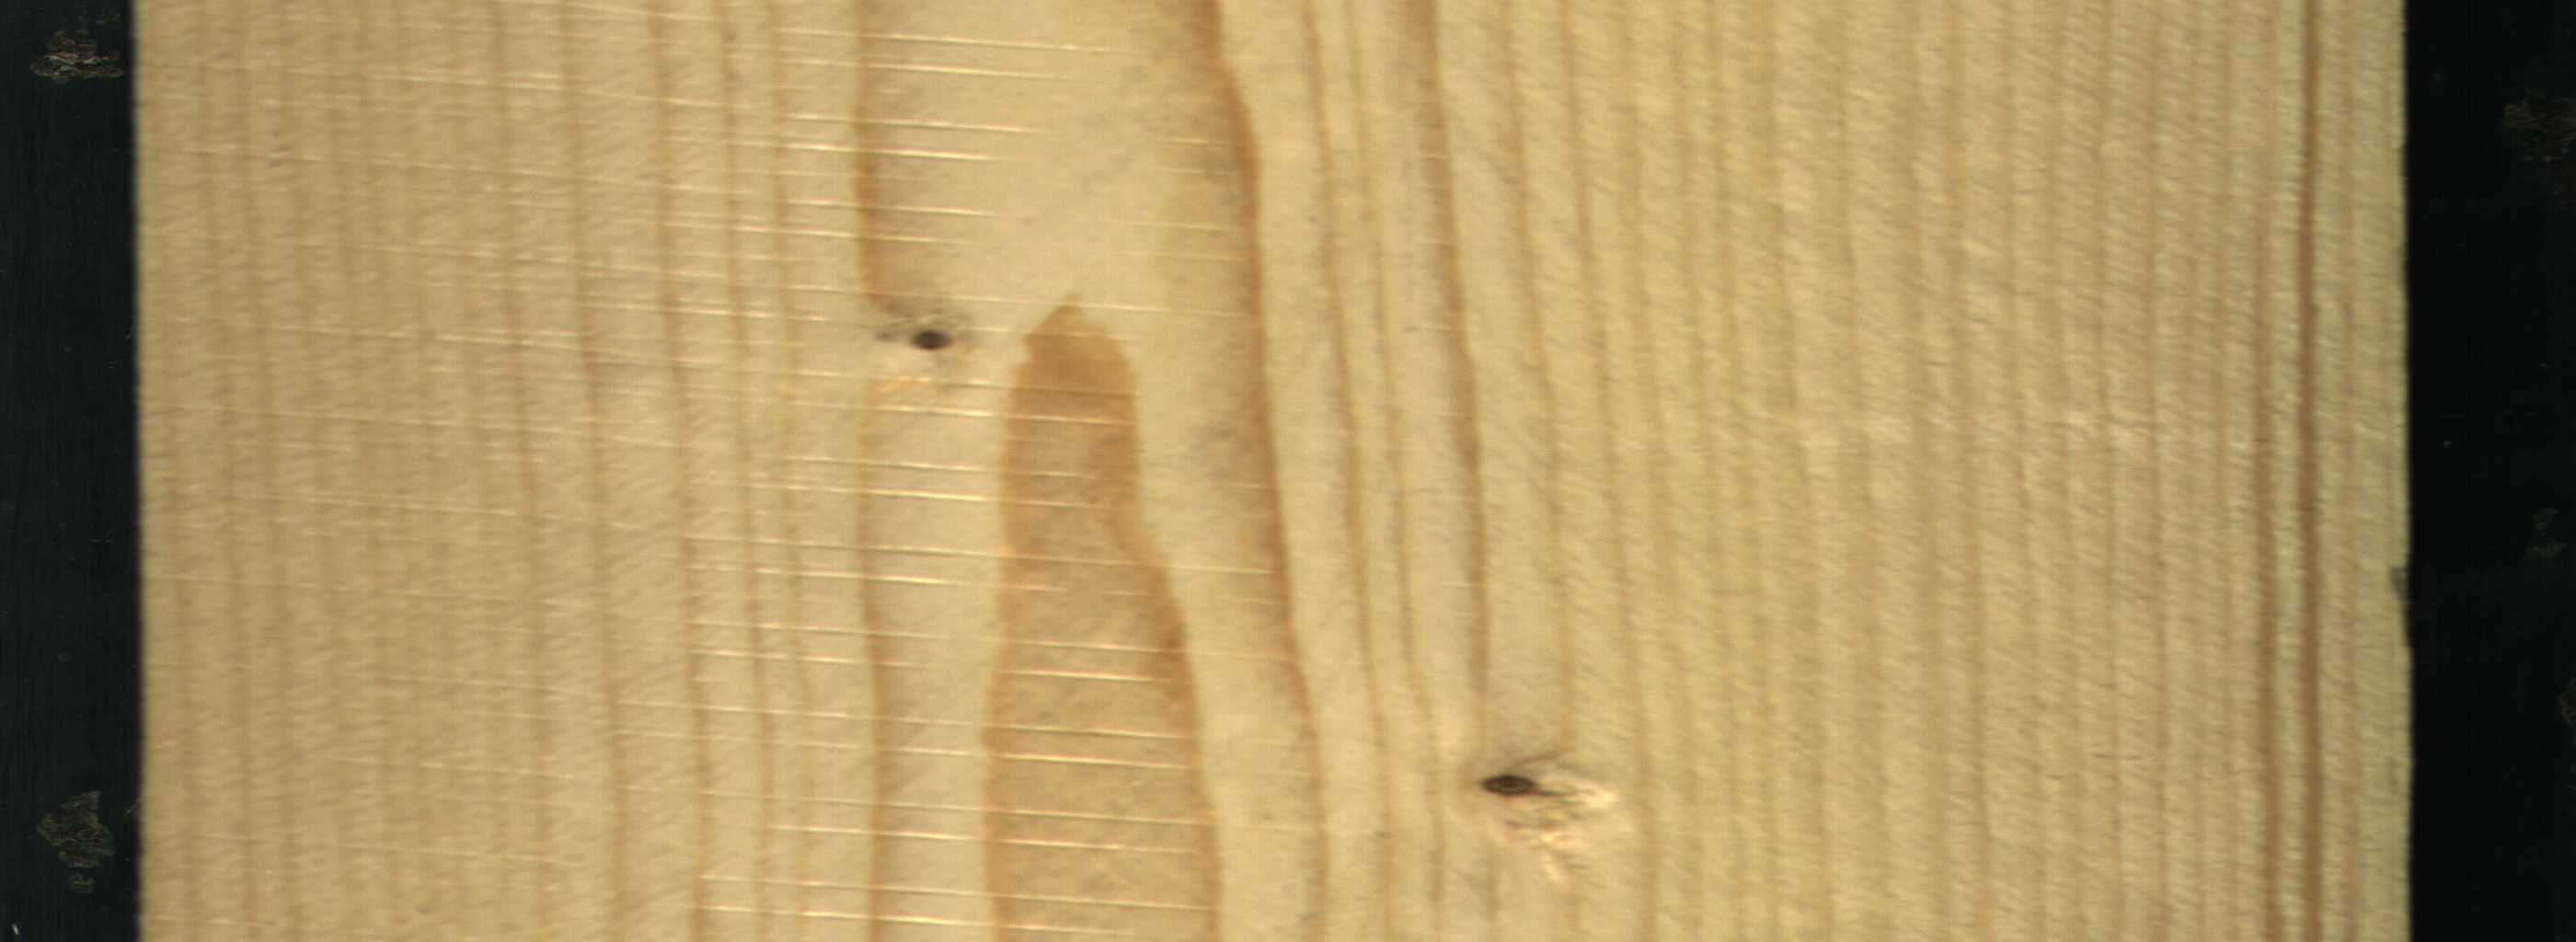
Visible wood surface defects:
Dead_Knot
Dead_Knot